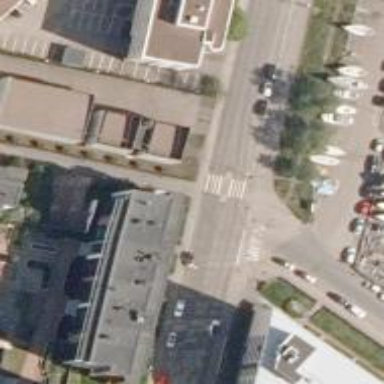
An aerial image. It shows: Marked road crossing with pedestrian island.